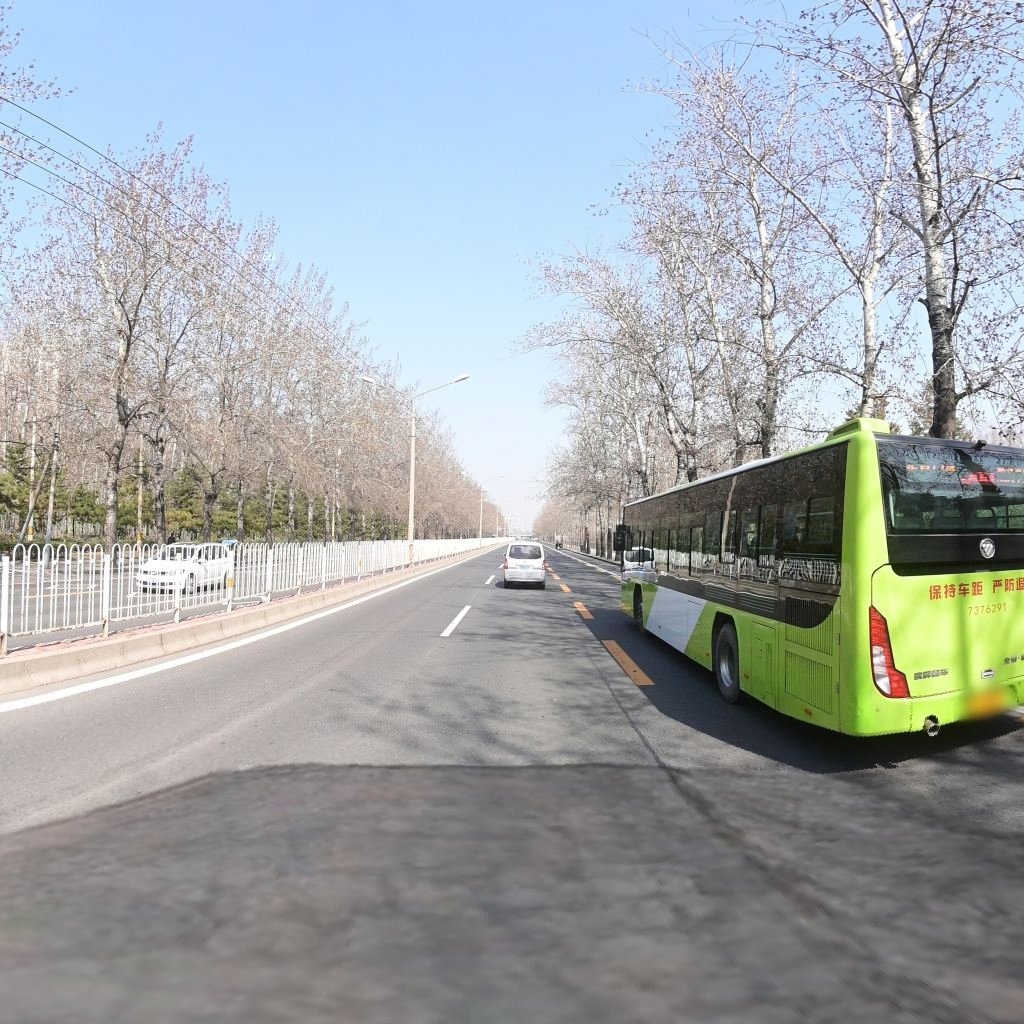
Region: Chaoyang
Road damage annotations: longitudinal patch